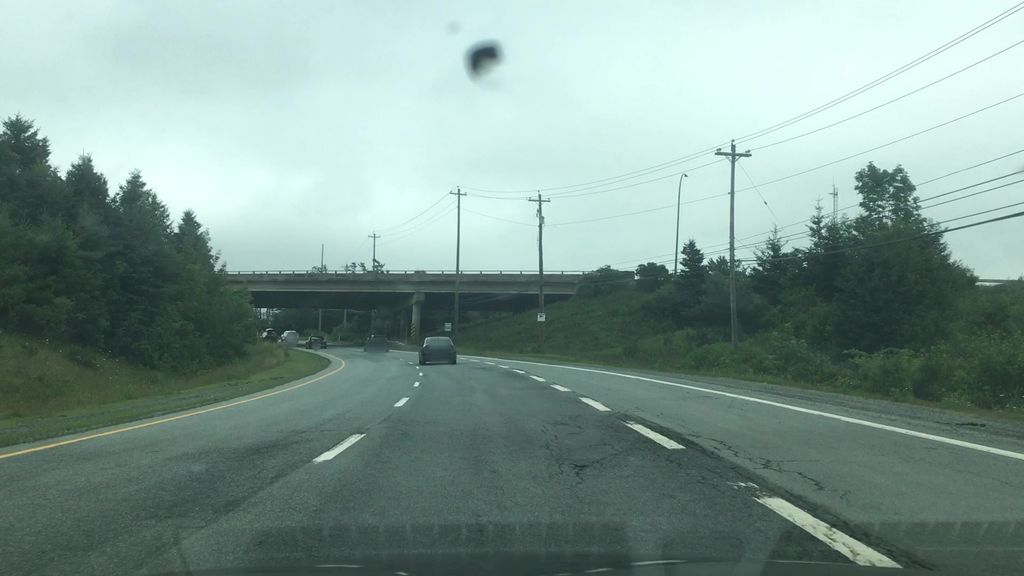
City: halifax